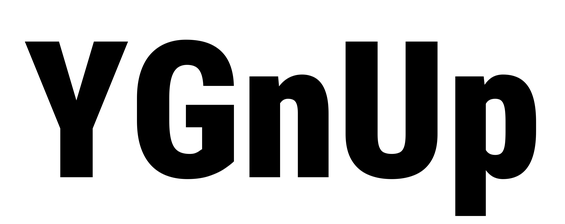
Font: Roboto_Condensed_Black